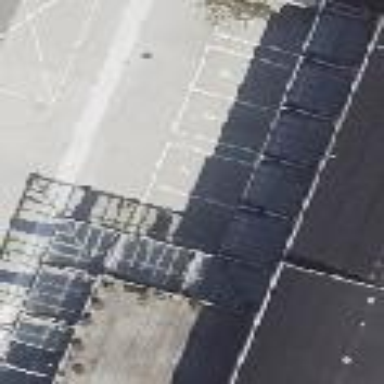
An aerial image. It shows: Close-up view of roof part of building.